Question: I have an error page,'anyError.cfm', that looks like this
'''
<!DOCTYPE html>
<html>
<head>
<title>Error</title>
</head>
<body>
<p>An error has occurred.</p>
</body>
</html>
'''
In the CF web admin under 'Server Settings > Settings > Site-wide Error Handler' I enter 'nyError.cfm'. When I navigate to 'http://localhost:8500/some-url-that-doesnt-exist' I still get the default error page. So my question, how do I get a custom site-wide error page using CF9? It doesn't necessarily have to be through the web admin.

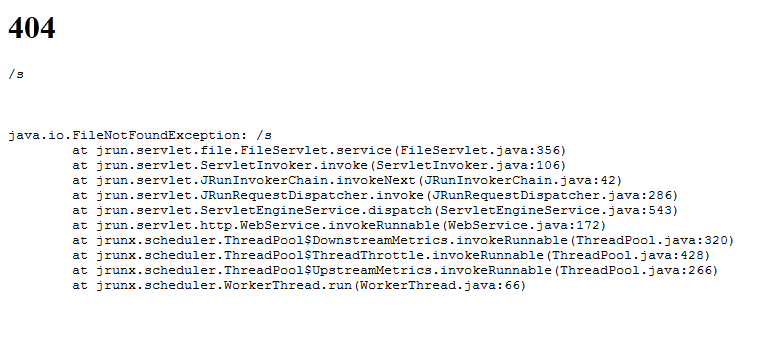
Answer: Try using the value "anyError.cfm" instead of "nyError.cfm" in the site-wide error handler setting.
Update, after seeing your update to your question I see now that you are generating a 404. Which is not for the site-wide error handler, it is for the missing template handler setting right next to it.
Try using a variable that doesn't exist instead to generate an error that will cause the site-wide error handler to display.